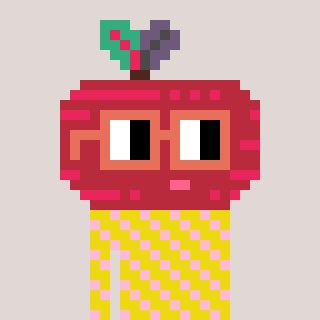
a pixel art character with square orange glasses, a beet-shaped head and a yellow-colored body on a warm background